You are looking at the unprocessed time series of a bearing vibration snapshot. What is the most likely bearing condition (normal, inner_race, outer_race, ball)?
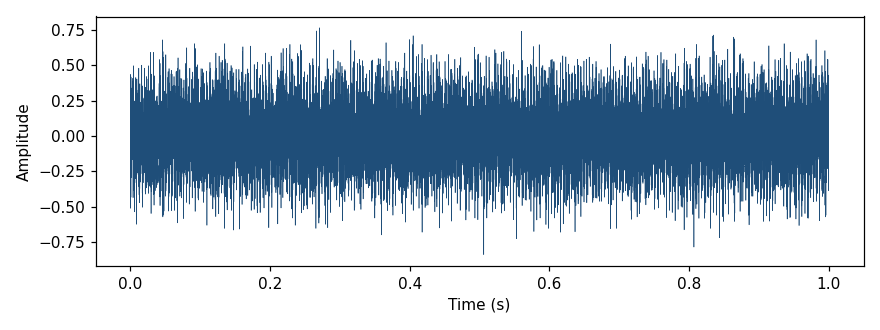
Answer: outer_race